Field crop: maize
Growth stage: 2
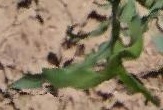
Species: maize